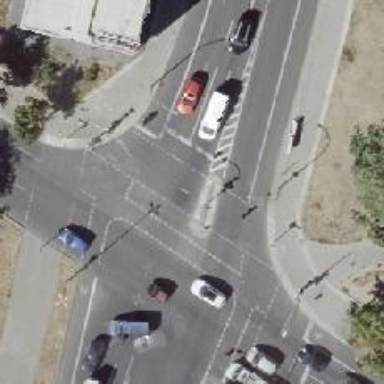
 and there are exclusive cycle lanes marked by lane markings."